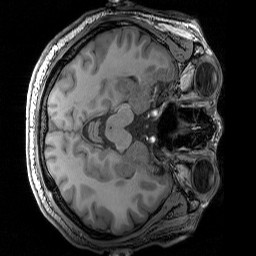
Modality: T1w
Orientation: axial
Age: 25
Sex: male
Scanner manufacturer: siemens
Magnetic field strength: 3 T
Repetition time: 2.3 s
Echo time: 0.00344 s